Field crop: tomato
Growth stage: 1
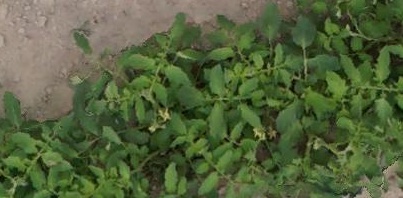
Species: tomato